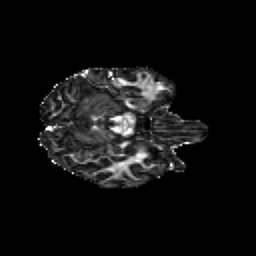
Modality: FA
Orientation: axial
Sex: female
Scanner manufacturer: siemens
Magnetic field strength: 3 T
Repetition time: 5 s
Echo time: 0.071 s